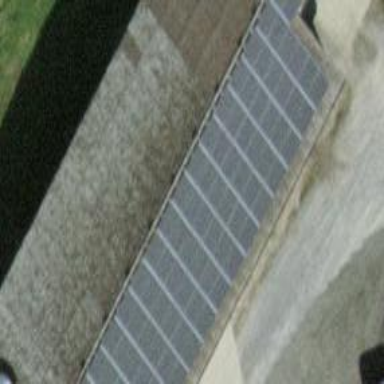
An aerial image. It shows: Solar-powered generator using photovoltaic technology. This small installation generates electricity through solar photovoltaic panels.